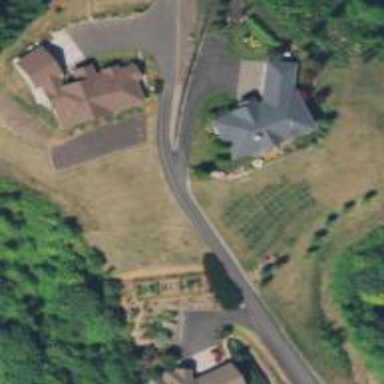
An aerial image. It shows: Residential road.